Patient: sex F, age 71
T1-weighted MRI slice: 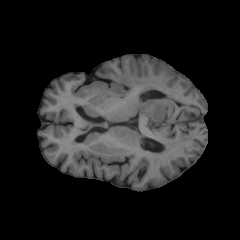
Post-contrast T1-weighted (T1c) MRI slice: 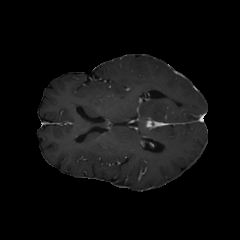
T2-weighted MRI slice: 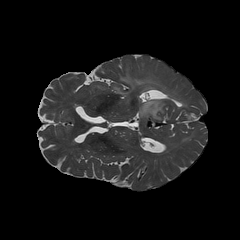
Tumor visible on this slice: yes
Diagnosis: Astrocytoma, IDH-mutant
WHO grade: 2